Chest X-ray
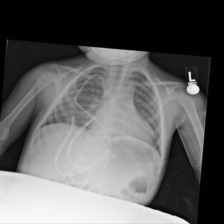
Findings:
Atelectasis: negative
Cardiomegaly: negative
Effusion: negative
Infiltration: negative
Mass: negative
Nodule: negative
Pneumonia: negative
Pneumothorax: negative
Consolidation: negative
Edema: negative
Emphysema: negative
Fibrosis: negative
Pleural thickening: negative
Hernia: negative